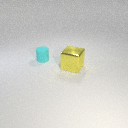
large yellow metal cube in front of small cyan rubber cylinder